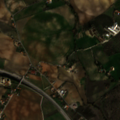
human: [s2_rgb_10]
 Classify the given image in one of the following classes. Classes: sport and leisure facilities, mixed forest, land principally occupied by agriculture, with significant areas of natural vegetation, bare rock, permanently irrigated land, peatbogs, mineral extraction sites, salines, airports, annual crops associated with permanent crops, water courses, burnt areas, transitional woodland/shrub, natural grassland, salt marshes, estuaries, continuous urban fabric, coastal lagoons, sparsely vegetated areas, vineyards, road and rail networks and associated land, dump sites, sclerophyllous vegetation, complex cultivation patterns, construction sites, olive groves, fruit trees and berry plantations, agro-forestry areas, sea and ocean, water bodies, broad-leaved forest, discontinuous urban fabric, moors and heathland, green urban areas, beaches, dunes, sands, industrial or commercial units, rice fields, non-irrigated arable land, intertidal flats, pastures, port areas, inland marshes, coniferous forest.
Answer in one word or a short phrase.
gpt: road and rail networks and associated land, non-irrigated arable land, permanently irrigated land, vineyards, olive groves, complex cultivation patterns